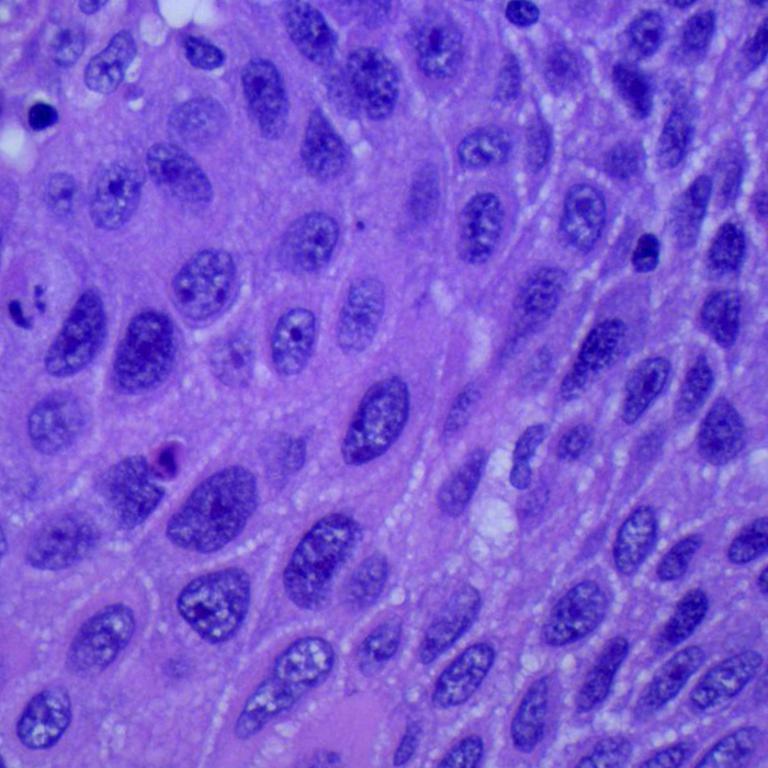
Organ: lung
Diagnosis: squamous carcinomas